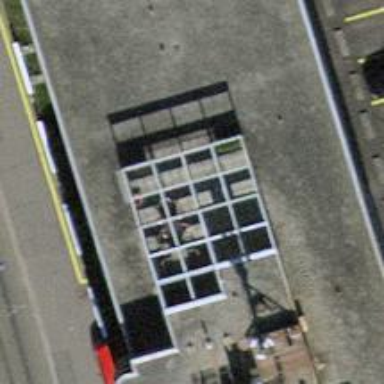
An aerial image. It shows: Hardware shop.